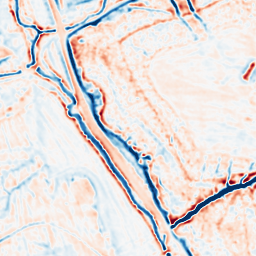
Category: multiscale
Decomposition family: dog_multiscale
Decomposition parameters: sigma_ratio: 1.4
n_scales: 3
base_sigma: 1
Upsampling method: bilinear
Upsampling parameters: scale: 8
Upsampling scale: 8